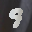
Label: 9